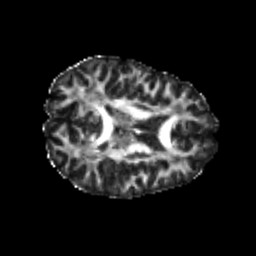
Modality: FA
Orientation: axial
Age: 20
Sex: female
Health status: healthy
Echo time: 0.074 s